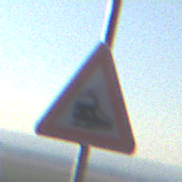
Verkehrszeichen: Bahnuebergang
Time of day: MorningAfternoon
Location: Outdoor (Nature)
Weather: Clear
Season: NotSpecified
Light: Natural